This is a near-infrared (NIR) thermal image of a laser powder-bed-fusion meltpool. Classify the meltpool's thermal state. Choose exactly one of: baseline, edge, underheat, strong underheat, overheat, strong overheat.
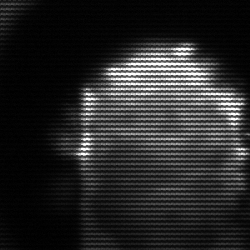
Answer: baseline